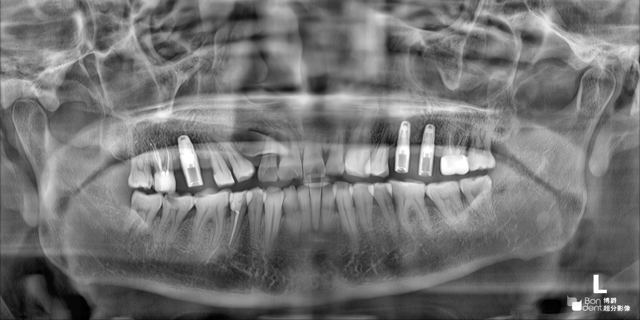
adult